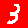
Digit: 3